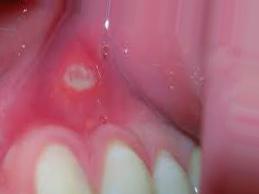
Condition: Mouth Ulcer